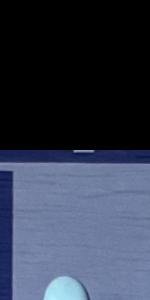
Label: Empty